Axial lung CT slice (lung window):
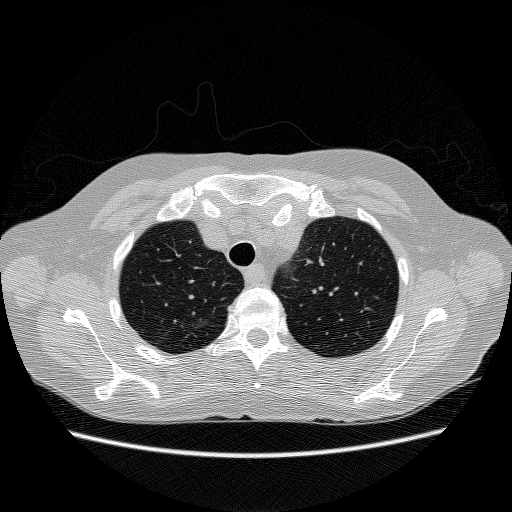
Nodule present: no